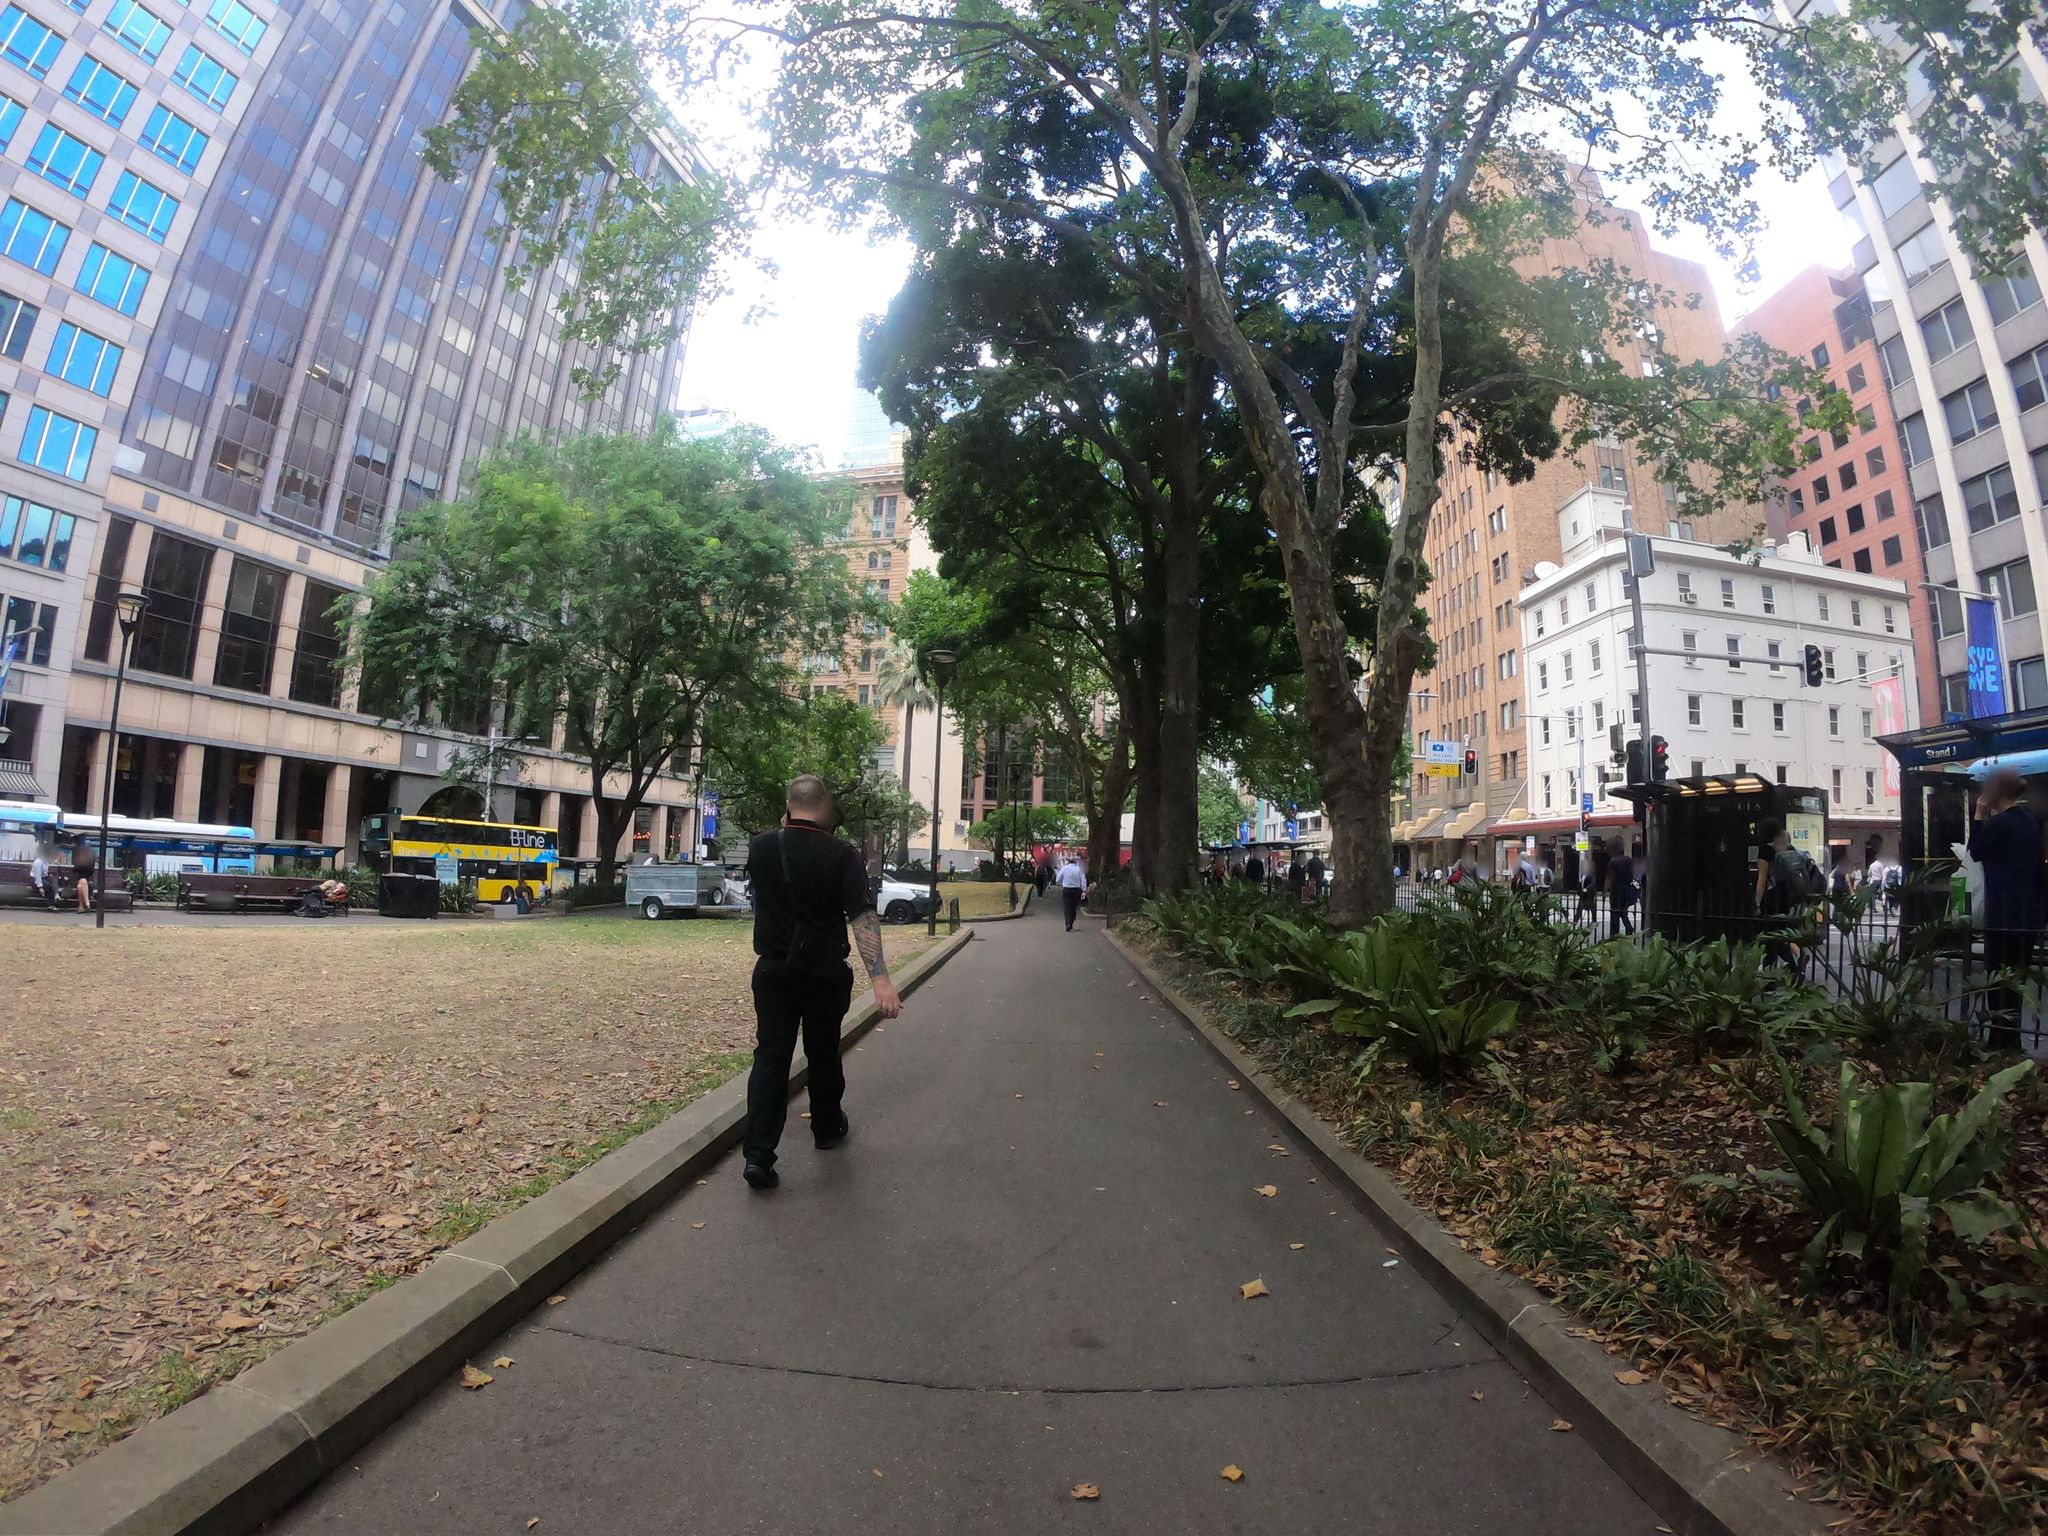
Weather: clear
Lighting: day
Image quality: good
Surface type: cycling surface
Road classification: footway
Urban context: urban centre
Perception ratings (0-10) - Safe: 8.8, Lively: 9.44, Beautiful: 9.57, Boring: 1.69, Depressing: 5.25, Wealthy: 8.32